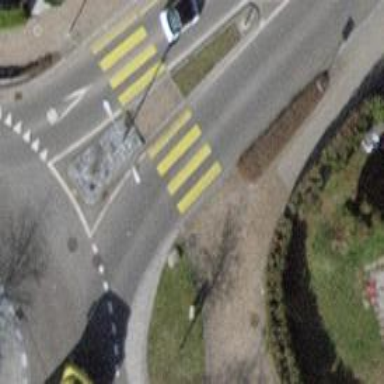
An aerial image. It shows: Uncontrolled zebra crossing on the road.